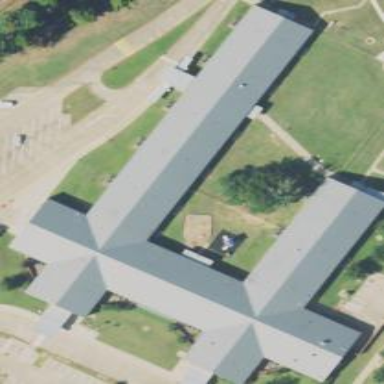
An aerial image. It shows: School building.